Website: ulta-beauty
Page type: delivery-shipping
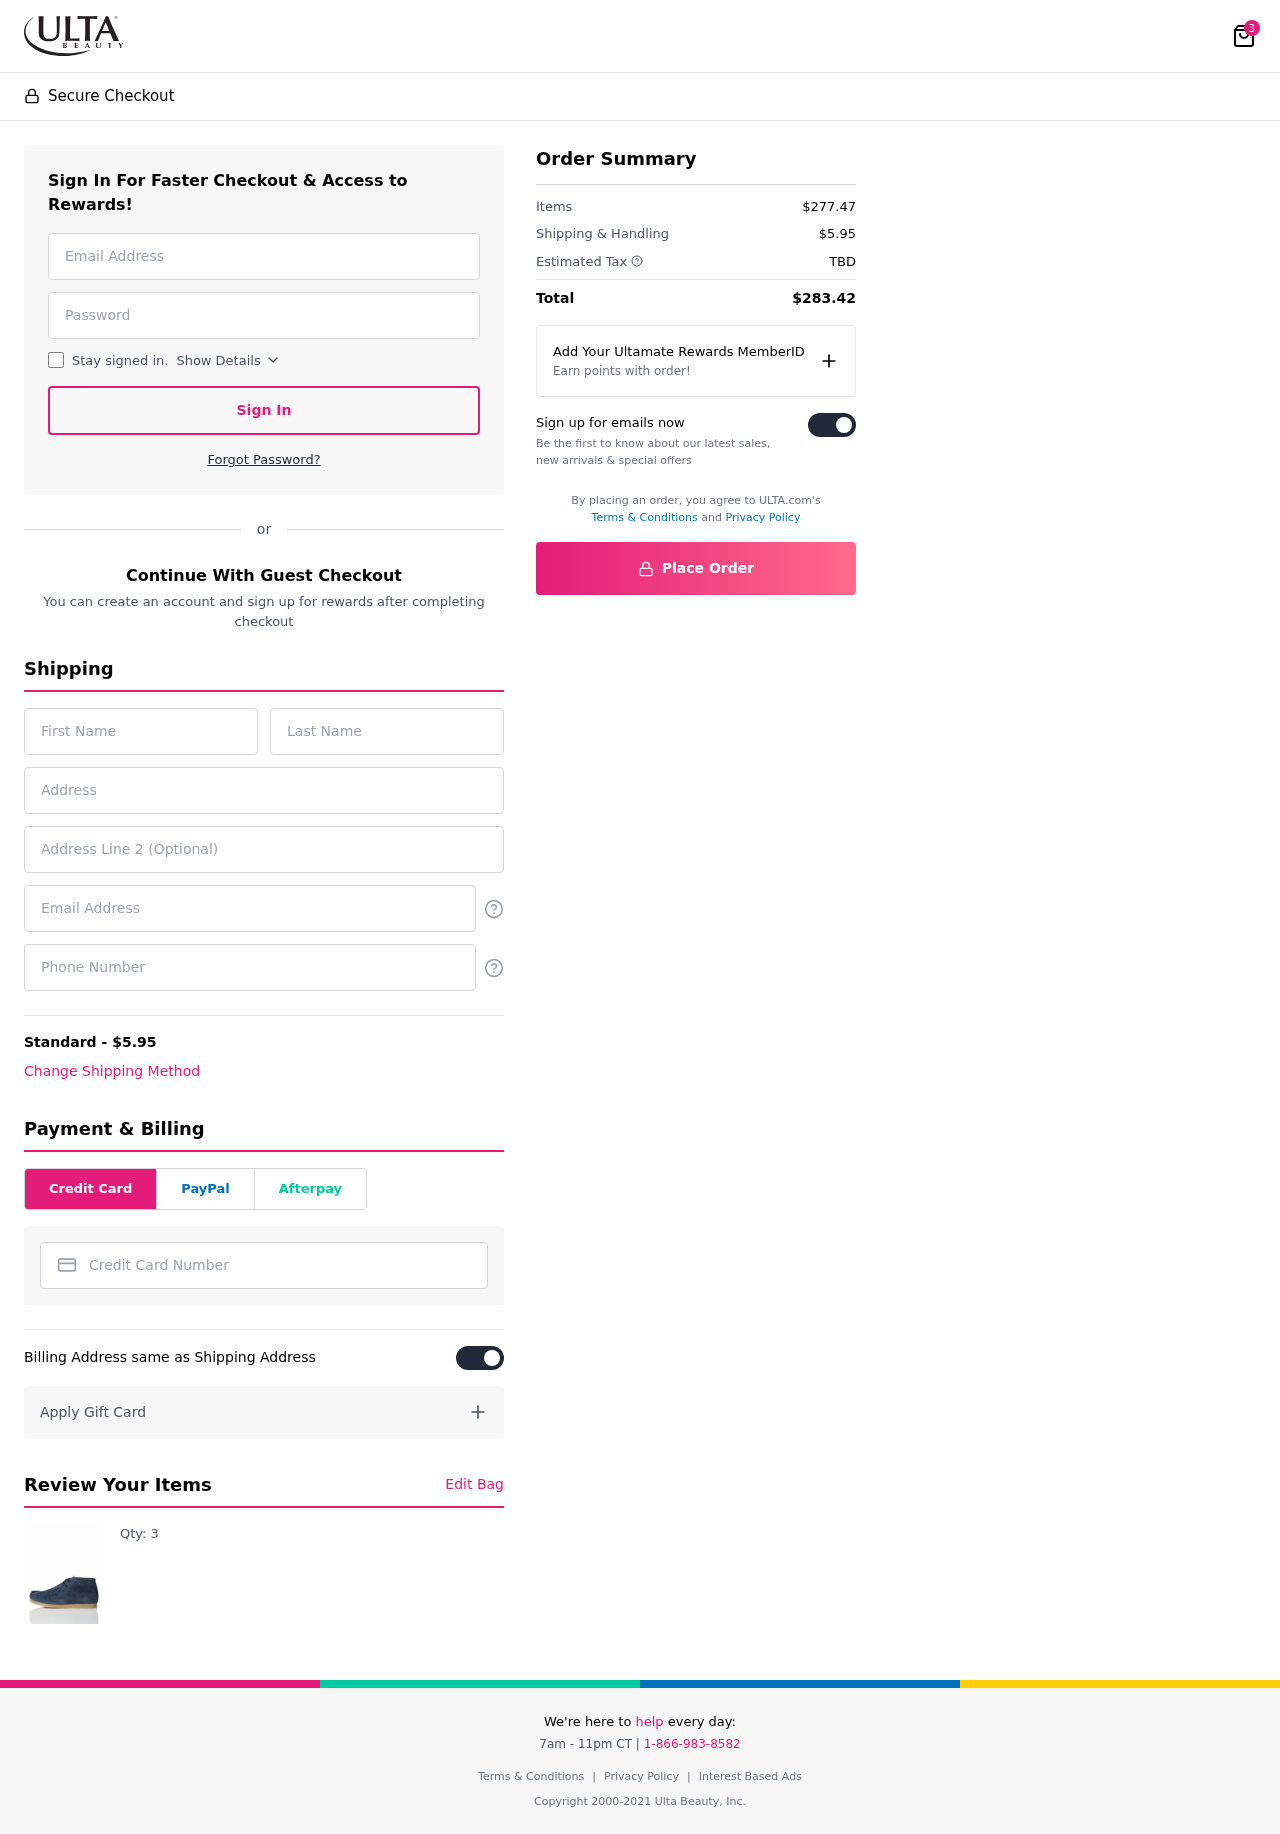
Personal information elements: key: PII_CARD_NUMBER
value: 2285 0282 2608 9293
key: PII_EMAIL
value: ivan_roberts@yahoo.com
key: PII_EMAIL2
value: ivan_roberts@yahoo.com
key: PII_FIRSTNAME
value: Ivan
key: PII_LASTNAME
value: Roberts
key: PII_PHONE
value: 4502614929
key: PII_STREET
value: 37166 Justin Views
Product elements: key: PRODUCT1_QUANTITY
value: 3
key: PRODUCT1
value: Qty: 3
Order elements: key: ORDER_NUM_ITEMS
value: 3
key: ORDER_SHIPPING_COST
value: $5.95
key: ORDER_SUBTOTAL
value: $277.47
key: ORDER_TAX
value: TBD
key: ORDER_TOTAL
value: $283.42